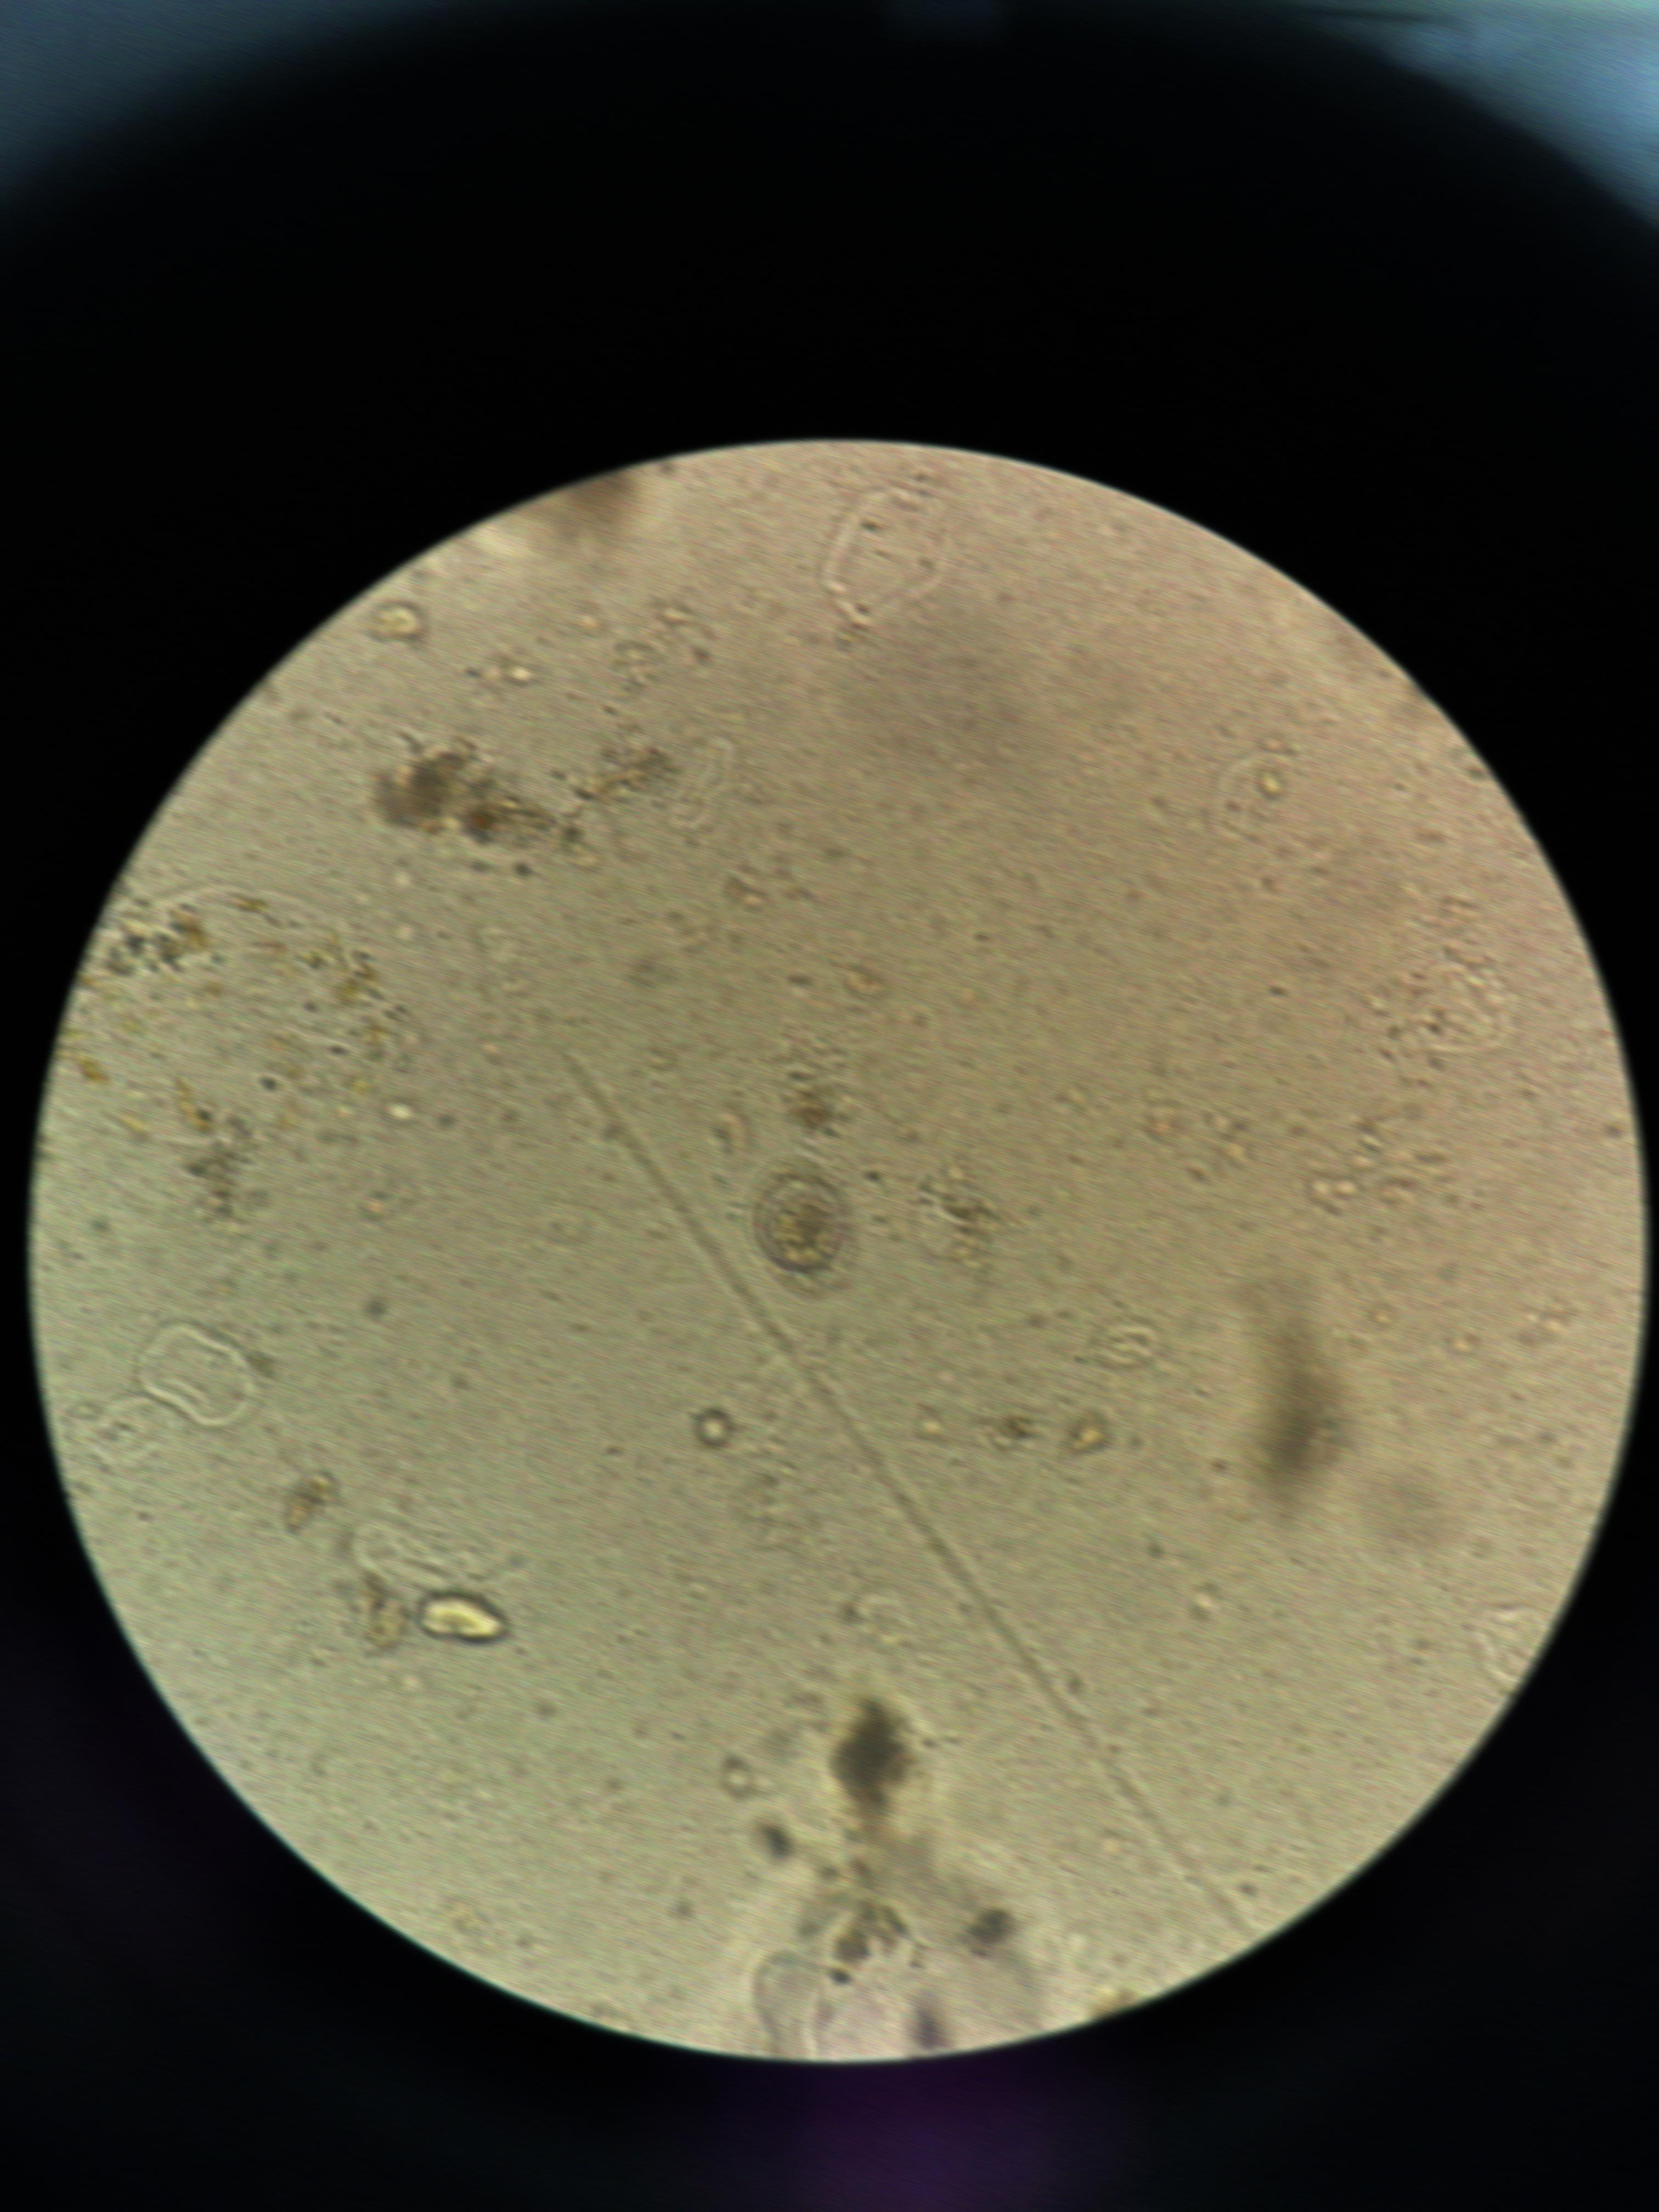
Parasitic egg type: Hymenolepis nana